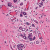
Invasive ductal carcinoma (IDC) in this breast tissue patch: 0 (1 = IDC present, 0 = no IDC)